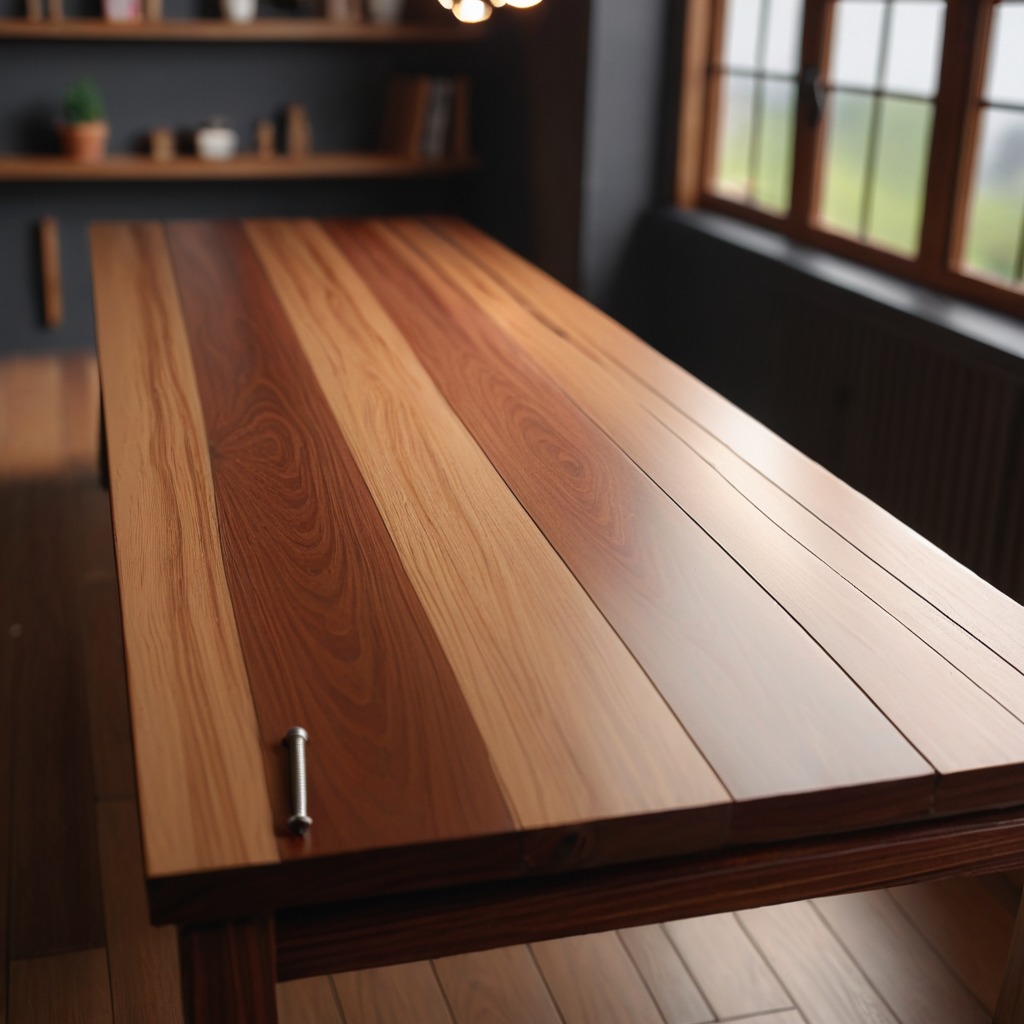
A metal screw is lying on a wooden table in a carpentry studio rich wood textures side lighting.